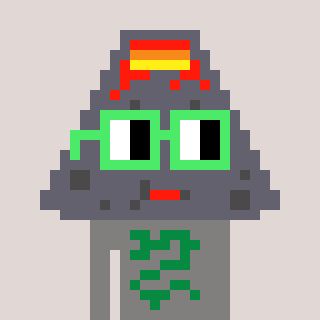
a pixel art character with square light green glasses, a volcano-shaped head and a bluegrey-colored body on a warm background